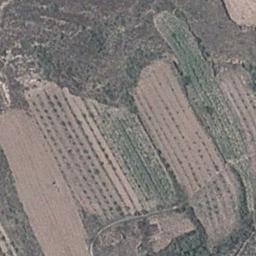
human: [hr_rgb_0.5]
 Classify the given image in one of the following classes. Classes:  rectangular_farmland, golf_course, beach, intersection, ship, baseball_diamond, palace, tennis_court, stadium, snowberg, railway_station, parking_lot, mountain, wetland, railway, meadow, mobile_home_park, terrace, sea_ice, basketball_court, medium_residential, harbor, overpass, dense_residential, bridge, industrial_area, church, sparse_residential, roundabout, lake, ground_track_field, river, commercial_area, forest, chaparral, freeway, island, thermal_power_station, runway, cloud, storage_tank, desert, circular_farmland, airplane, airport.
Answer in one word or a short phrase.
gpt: terrace